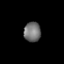
Tissue: prostate
Cell type: T cells
Senescence score: 0.7521
Nuclear area (px): 328
Mean DAPI intensity: 113.442